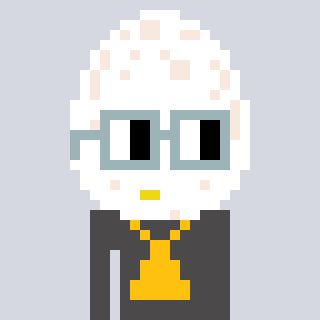
a pixel art character with square dark gray glasses, a egg-shaped head and a grayscale-colored body on a cool background